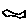
Label: fish